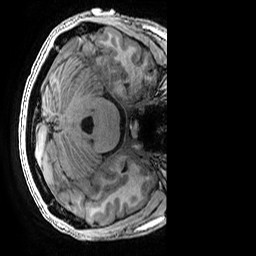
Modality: T1w
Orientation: axial
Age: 25
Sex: male
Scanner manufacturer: ge
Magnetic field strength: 3 T
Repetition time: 0.007 s
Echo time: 0.00342 s